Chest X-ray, AP view. Patient: 27 years old, sex M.
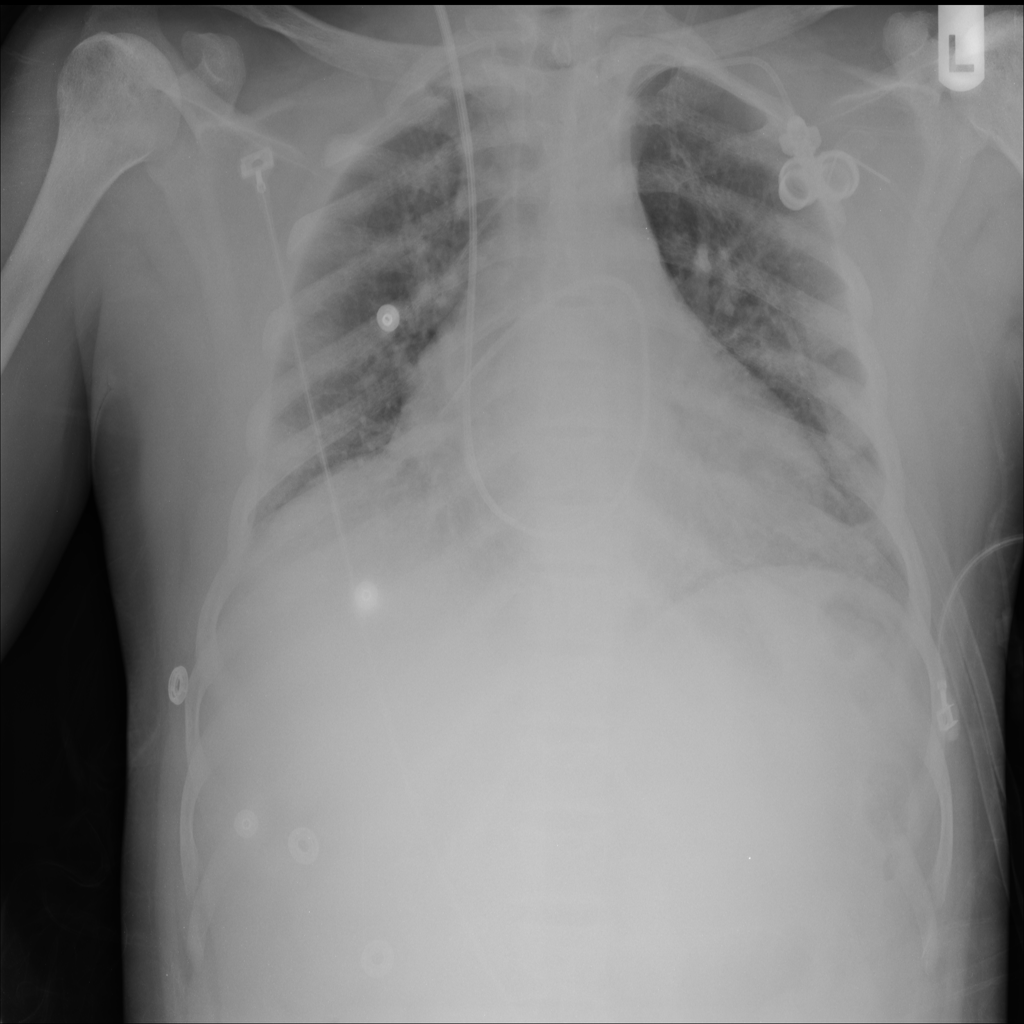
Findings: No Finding